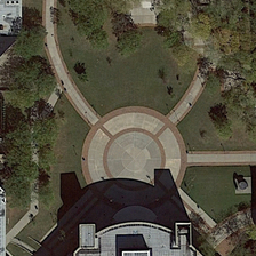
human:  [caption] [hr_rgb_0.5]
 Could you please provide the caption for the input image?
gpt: A circular square with five curved paths.

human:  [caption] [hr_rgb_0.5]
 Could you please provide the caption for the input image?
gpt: The shadow of the building is projected on the circular square surrounded by grass.

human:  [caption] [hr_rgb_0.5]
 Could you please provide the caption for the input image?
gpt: The shadow of the building throws into this round square surrounded by pastures.

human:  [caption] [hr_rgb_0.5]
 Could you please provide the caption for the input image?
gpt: Round square with five curved roads extending.

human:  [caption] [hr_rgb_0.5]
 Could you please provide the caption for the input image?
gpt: the round square with five curved paths that extends.